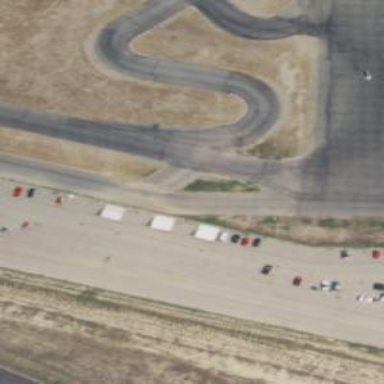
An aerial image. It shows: Raceway road.